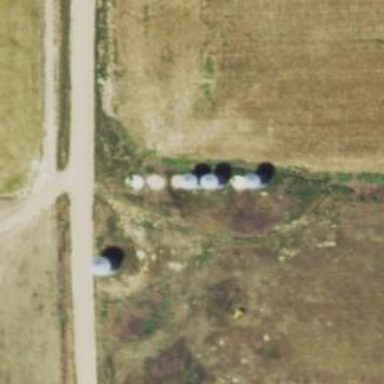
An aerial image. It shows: Silo.